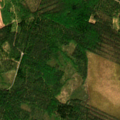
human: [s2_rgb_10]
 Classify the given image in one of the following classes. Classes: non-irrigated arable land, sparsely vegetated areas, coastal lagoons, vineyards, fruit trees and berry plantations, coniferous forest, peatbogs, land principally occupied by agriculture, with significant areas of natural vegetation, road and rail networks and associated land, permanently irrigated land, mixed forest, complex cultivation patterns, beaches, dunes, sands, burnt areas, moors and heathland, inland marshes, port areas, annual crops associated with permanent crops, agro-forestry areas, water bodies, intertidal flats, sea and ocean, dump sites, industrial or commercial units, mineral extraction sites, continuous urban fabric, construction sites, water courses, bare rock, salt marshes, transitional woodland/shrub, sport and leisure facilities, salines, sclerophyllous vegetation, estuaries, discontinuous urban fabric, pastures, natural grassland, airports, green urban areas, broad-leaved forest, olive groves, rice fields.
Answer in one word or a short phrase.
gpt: non-irrigated arable land, mixed forest, transitional woodland/shrub